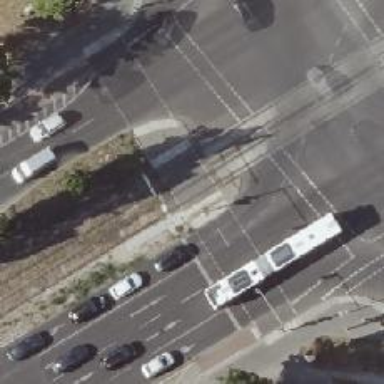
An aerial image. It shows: Asphalt footway with crossing controlled by traffic signals. The crossing includes island.